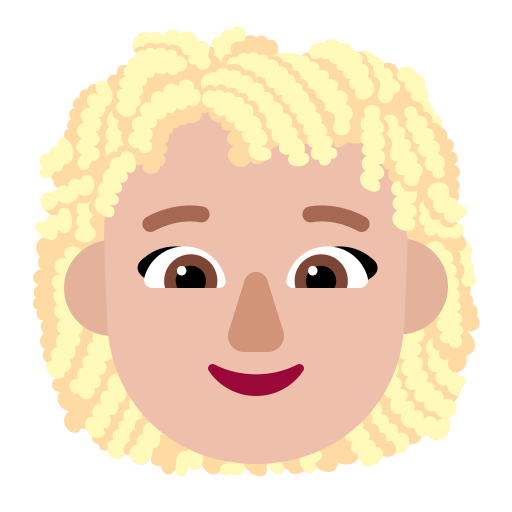
woman curly hair flat  light